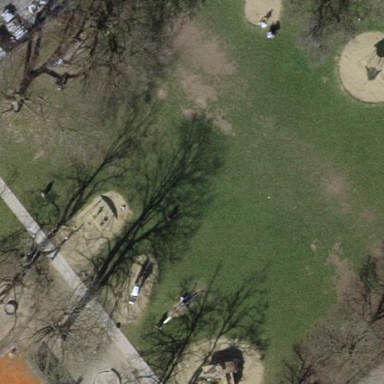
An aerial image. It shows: Playground area for leisure land.